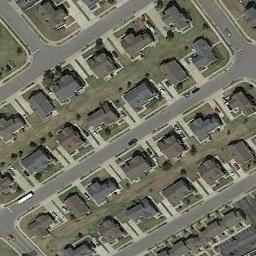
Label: medium_residential